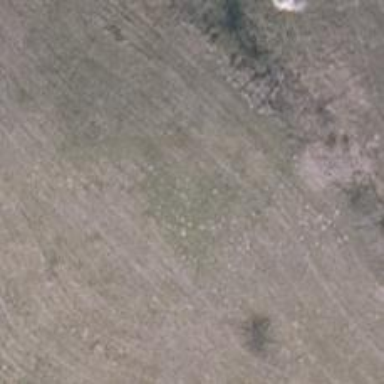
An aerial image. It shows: Track with grade4 level surface made of grass. The smoothness of the track is described as very horrible.